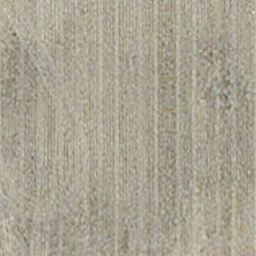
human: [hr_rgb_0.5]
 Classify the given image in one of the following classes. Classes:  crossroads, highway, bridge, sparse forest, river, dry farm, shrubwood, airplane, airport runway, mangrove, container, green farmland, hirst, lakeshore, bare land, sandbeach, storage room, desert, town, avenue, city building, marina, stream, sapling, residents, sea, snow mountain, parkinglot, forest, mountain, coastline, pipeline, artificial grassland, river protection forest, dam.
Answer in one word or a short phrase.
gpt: dry farm